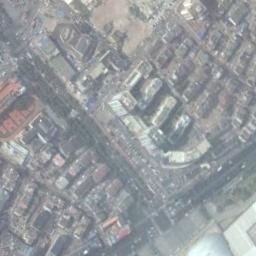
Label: industrial_area